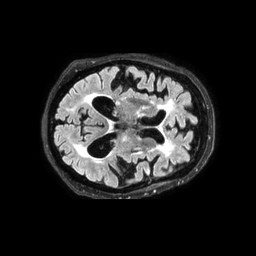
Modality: FLAIR
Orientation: axial
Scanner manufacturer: philips
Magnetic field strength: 3 T
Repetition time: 4.8 s
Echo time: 0.34 s